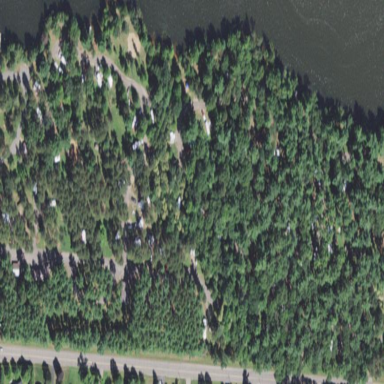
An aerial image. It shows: Campsite with sanitary dump station available.